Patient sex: F
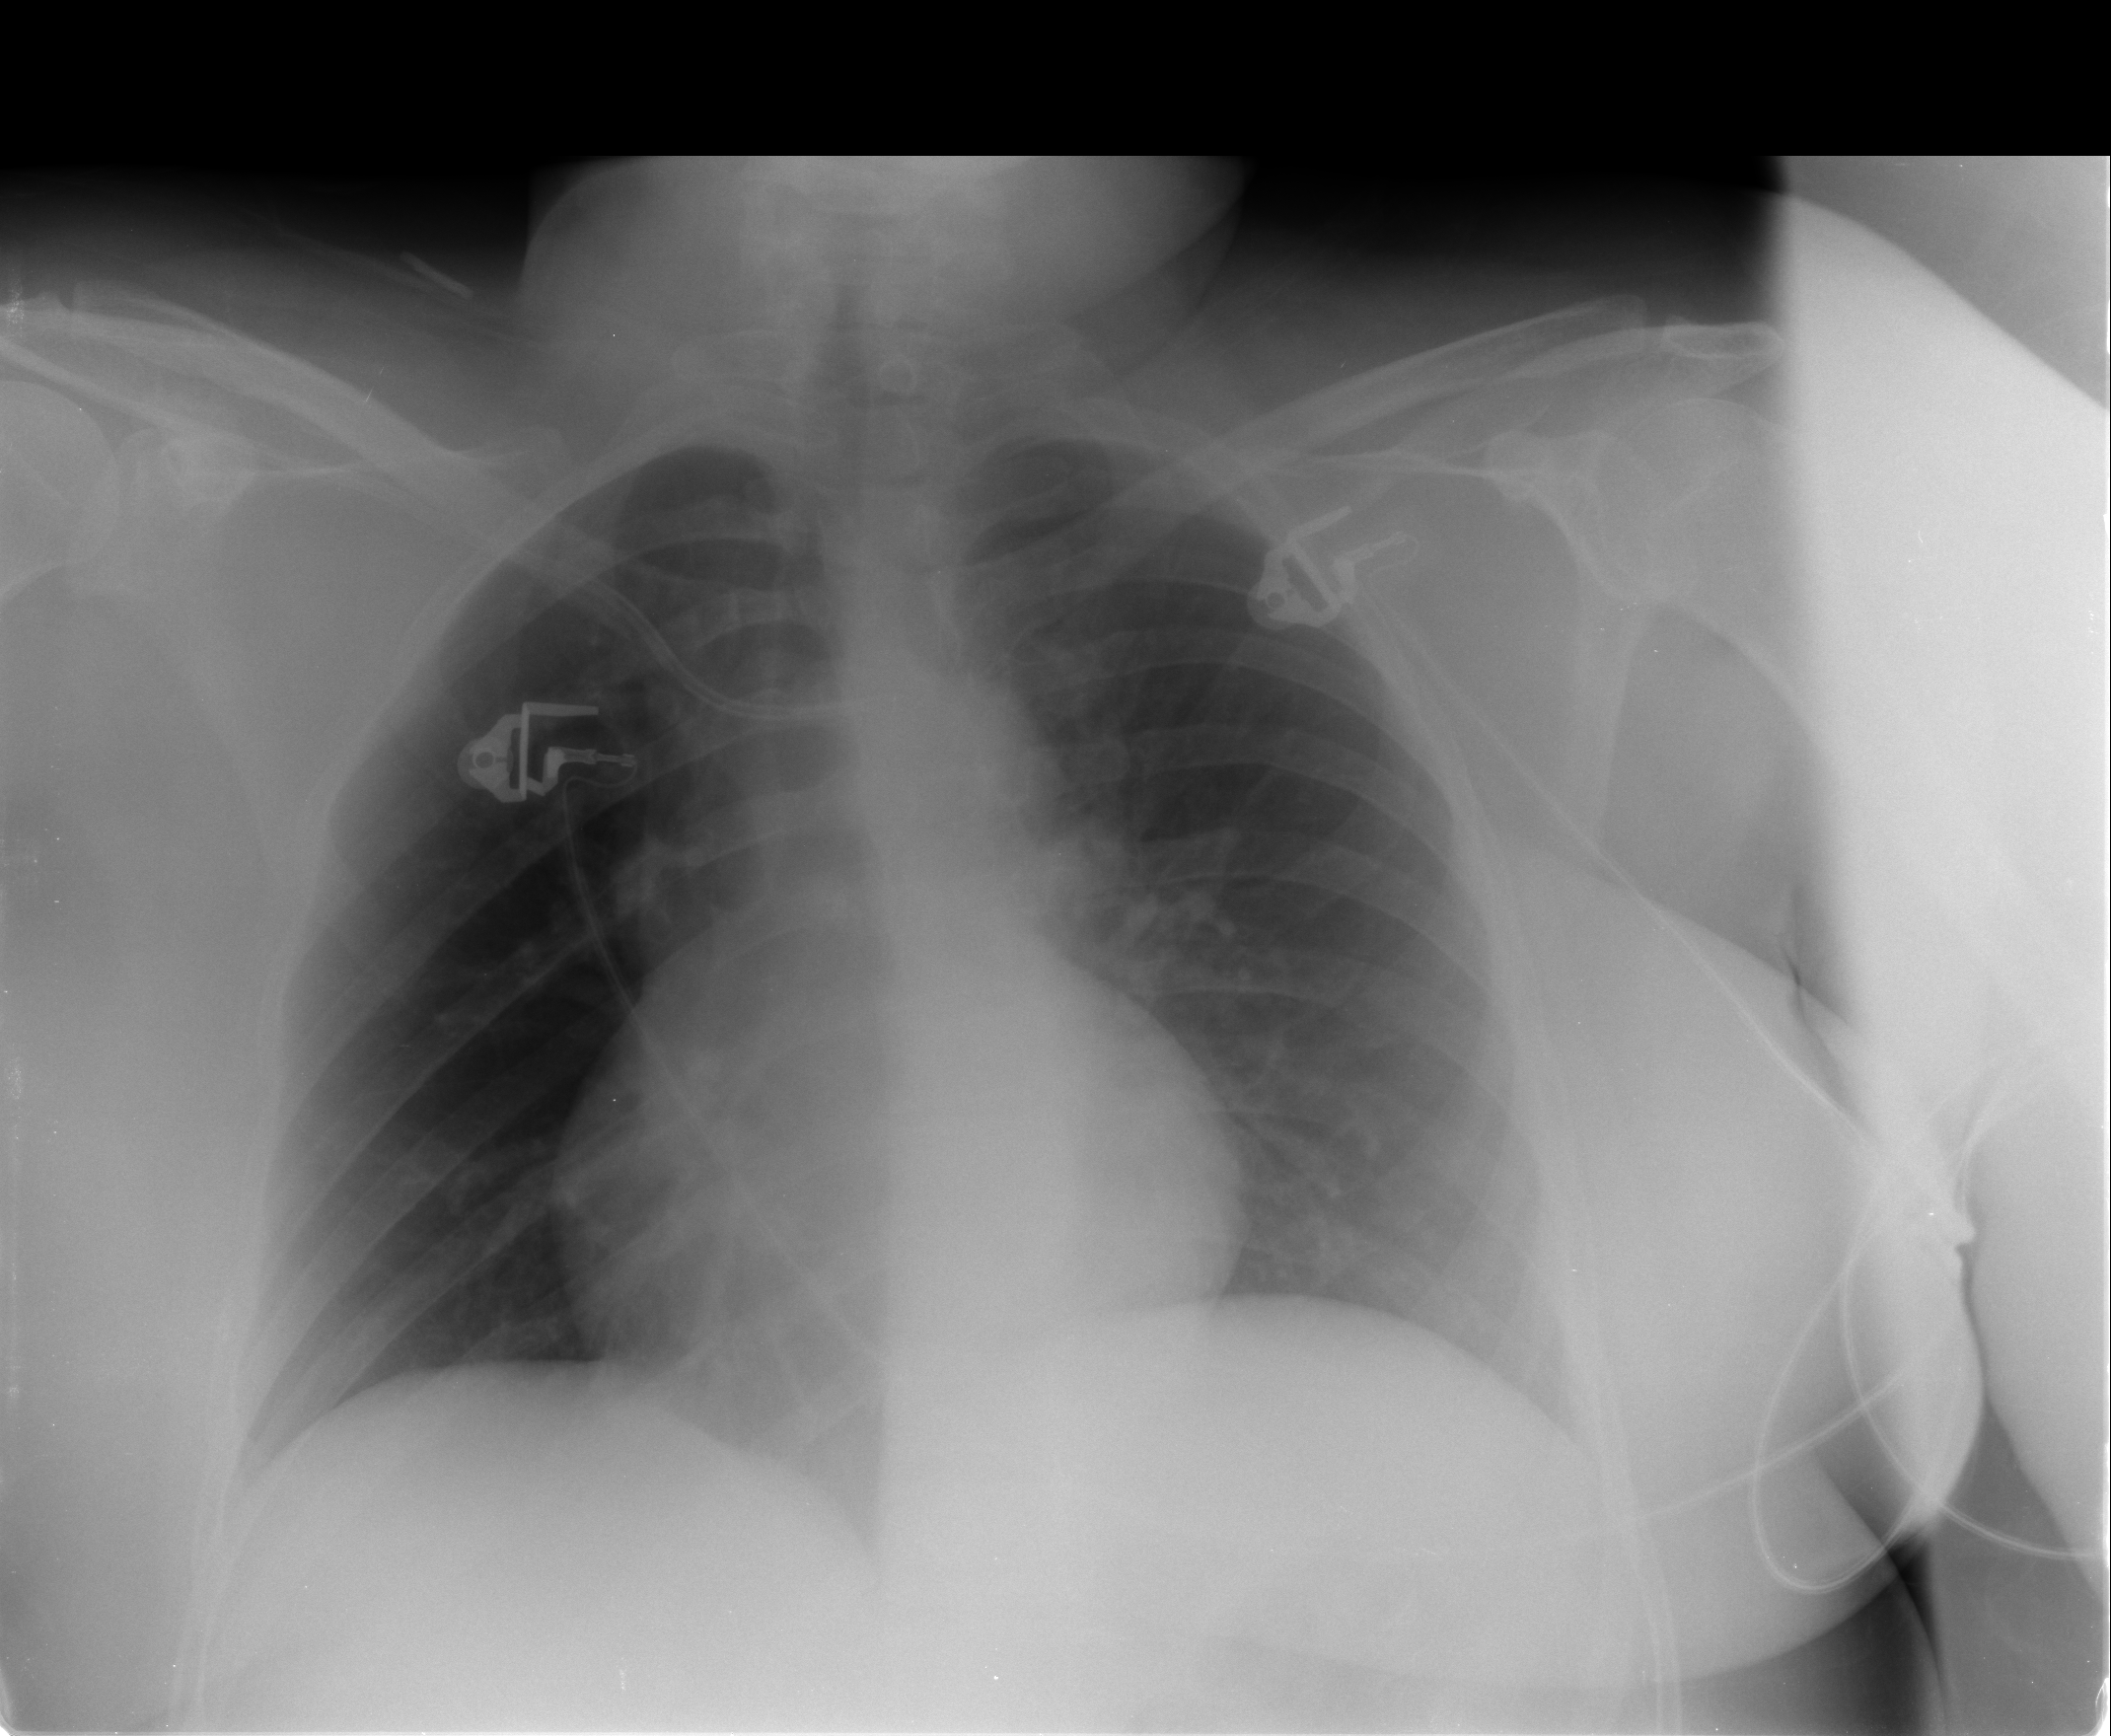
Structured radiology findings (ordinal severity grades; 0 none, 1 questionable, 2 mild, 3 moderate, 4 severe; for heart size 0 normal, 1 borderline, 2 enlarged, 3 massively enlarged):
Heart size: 2
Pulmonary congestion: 0
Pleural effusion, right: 0
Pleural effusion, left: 0
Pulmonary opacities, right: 0
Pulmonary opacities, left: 0
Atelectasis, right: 1
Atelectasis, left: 1